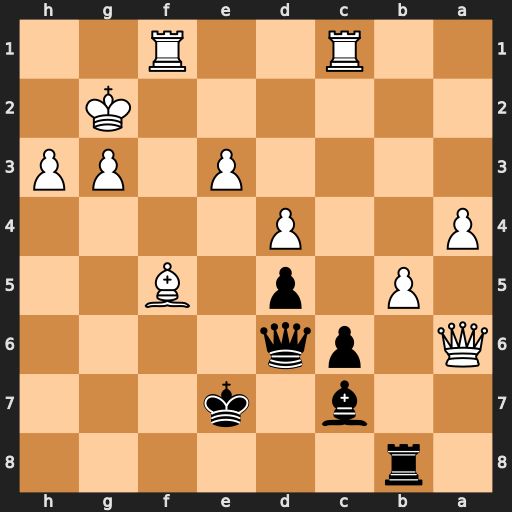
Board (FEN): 1r6/2b1k3/Q1pq4/1P1p1B2/P2P4/4P1PP/6K1/2R2R2
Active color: b
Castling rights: -
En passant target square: -
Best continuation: Qxg3+ Kh1 Qh2#